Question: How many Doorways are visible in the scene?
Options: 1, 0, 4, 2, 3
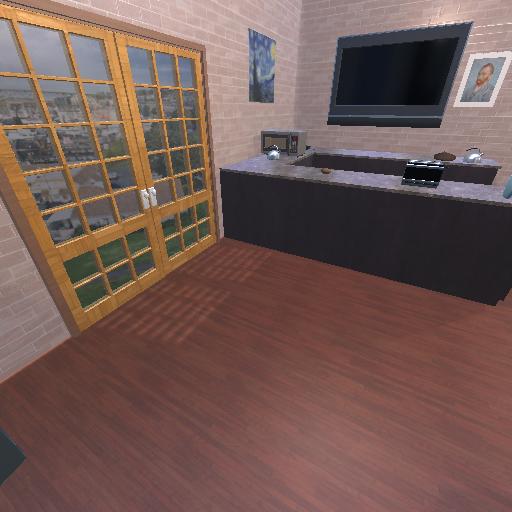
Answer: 1